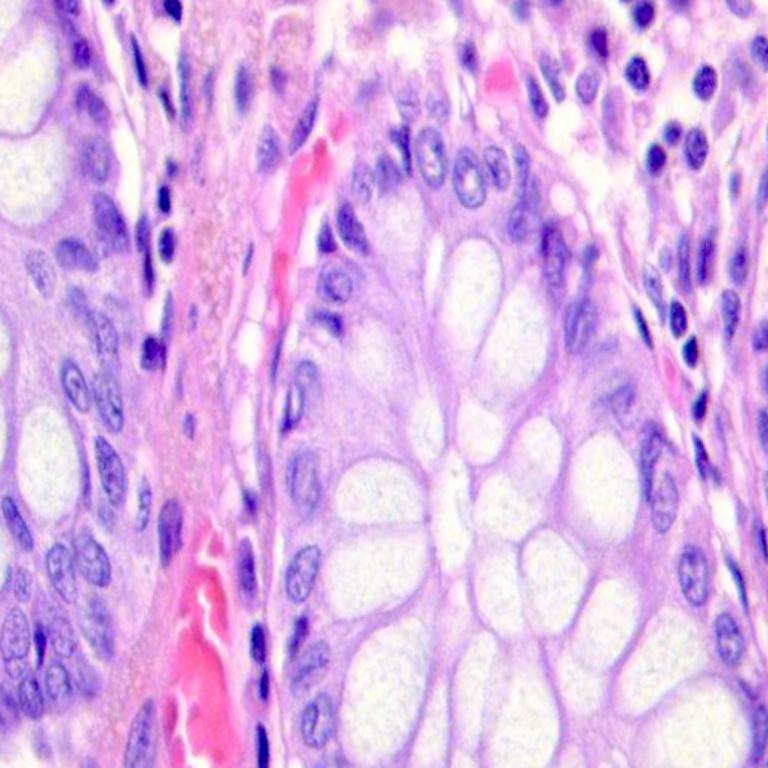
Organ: colon
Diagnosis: benign